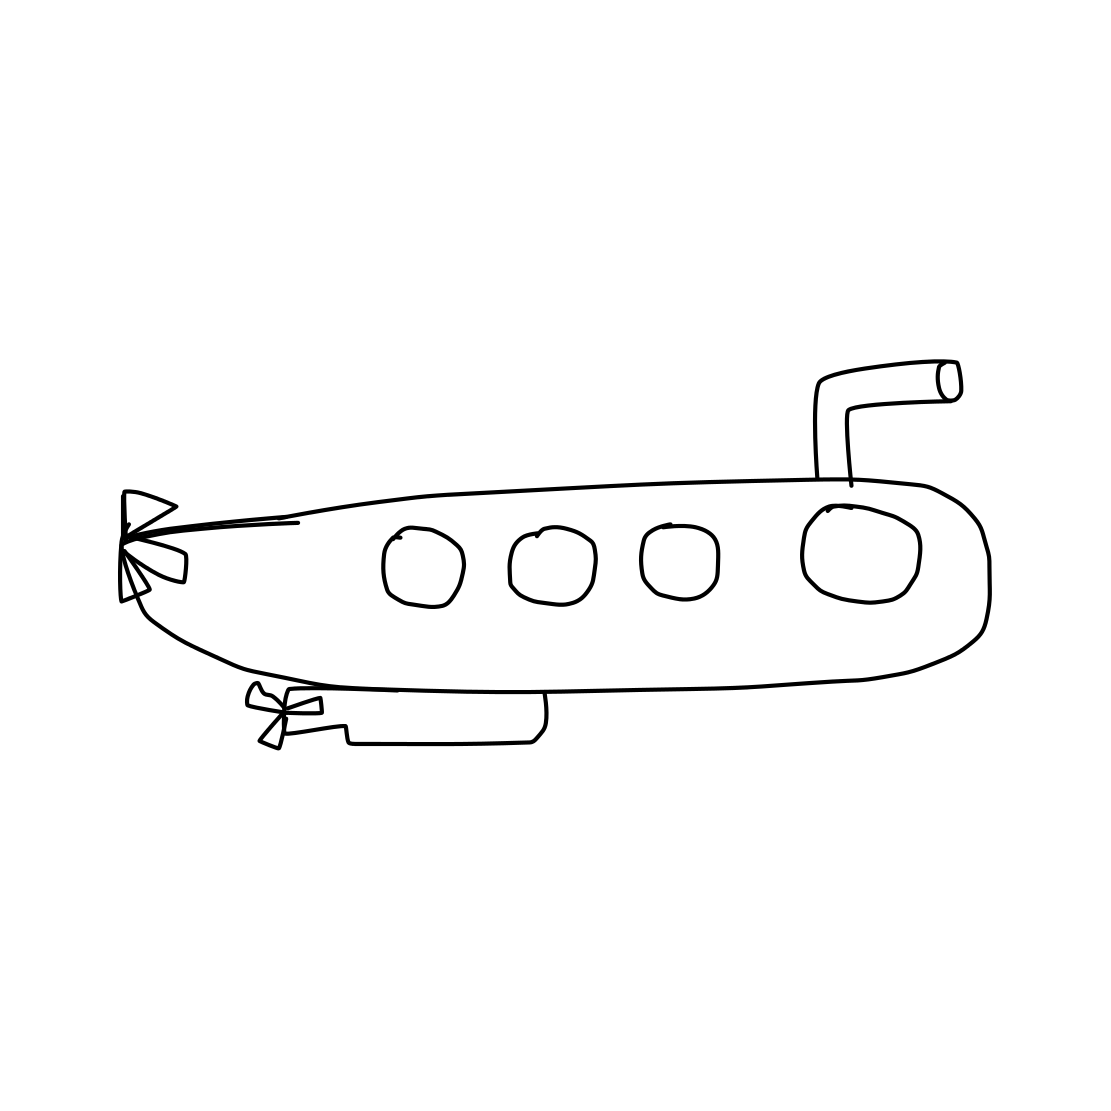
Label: submarine